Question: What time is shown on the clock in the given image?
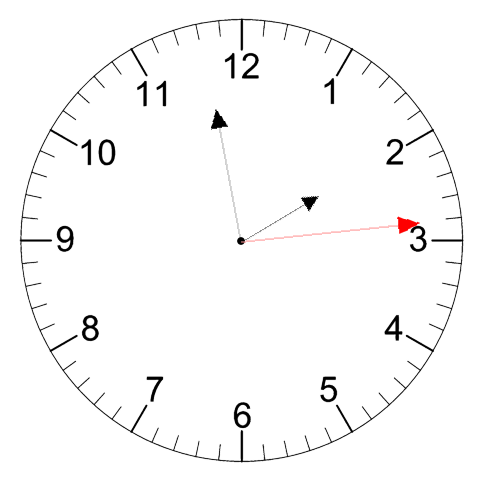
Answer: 01:58:14